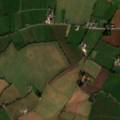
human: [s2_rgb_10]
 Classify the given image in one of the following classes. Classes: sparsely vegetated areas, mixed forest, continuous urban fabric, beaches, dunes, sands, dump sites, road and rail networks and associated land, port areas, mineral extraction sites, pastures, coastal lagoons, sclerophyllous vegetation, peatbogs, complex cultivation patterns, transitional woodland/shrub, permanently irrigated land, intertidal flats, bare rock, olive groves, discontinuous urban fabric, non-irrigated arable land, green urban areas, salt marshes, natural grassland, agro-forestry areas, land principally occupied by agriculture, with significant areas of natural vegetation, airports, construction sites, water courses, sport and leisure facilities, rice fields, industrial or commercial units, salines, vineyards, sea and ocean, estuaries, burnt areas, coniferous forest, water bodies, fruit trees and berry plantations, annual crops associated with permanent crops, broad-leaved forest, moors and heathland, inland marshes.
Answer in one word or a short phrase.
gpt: non-irrigated arable land, pastures